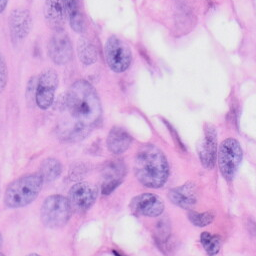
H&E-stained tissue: Skin